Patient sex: F
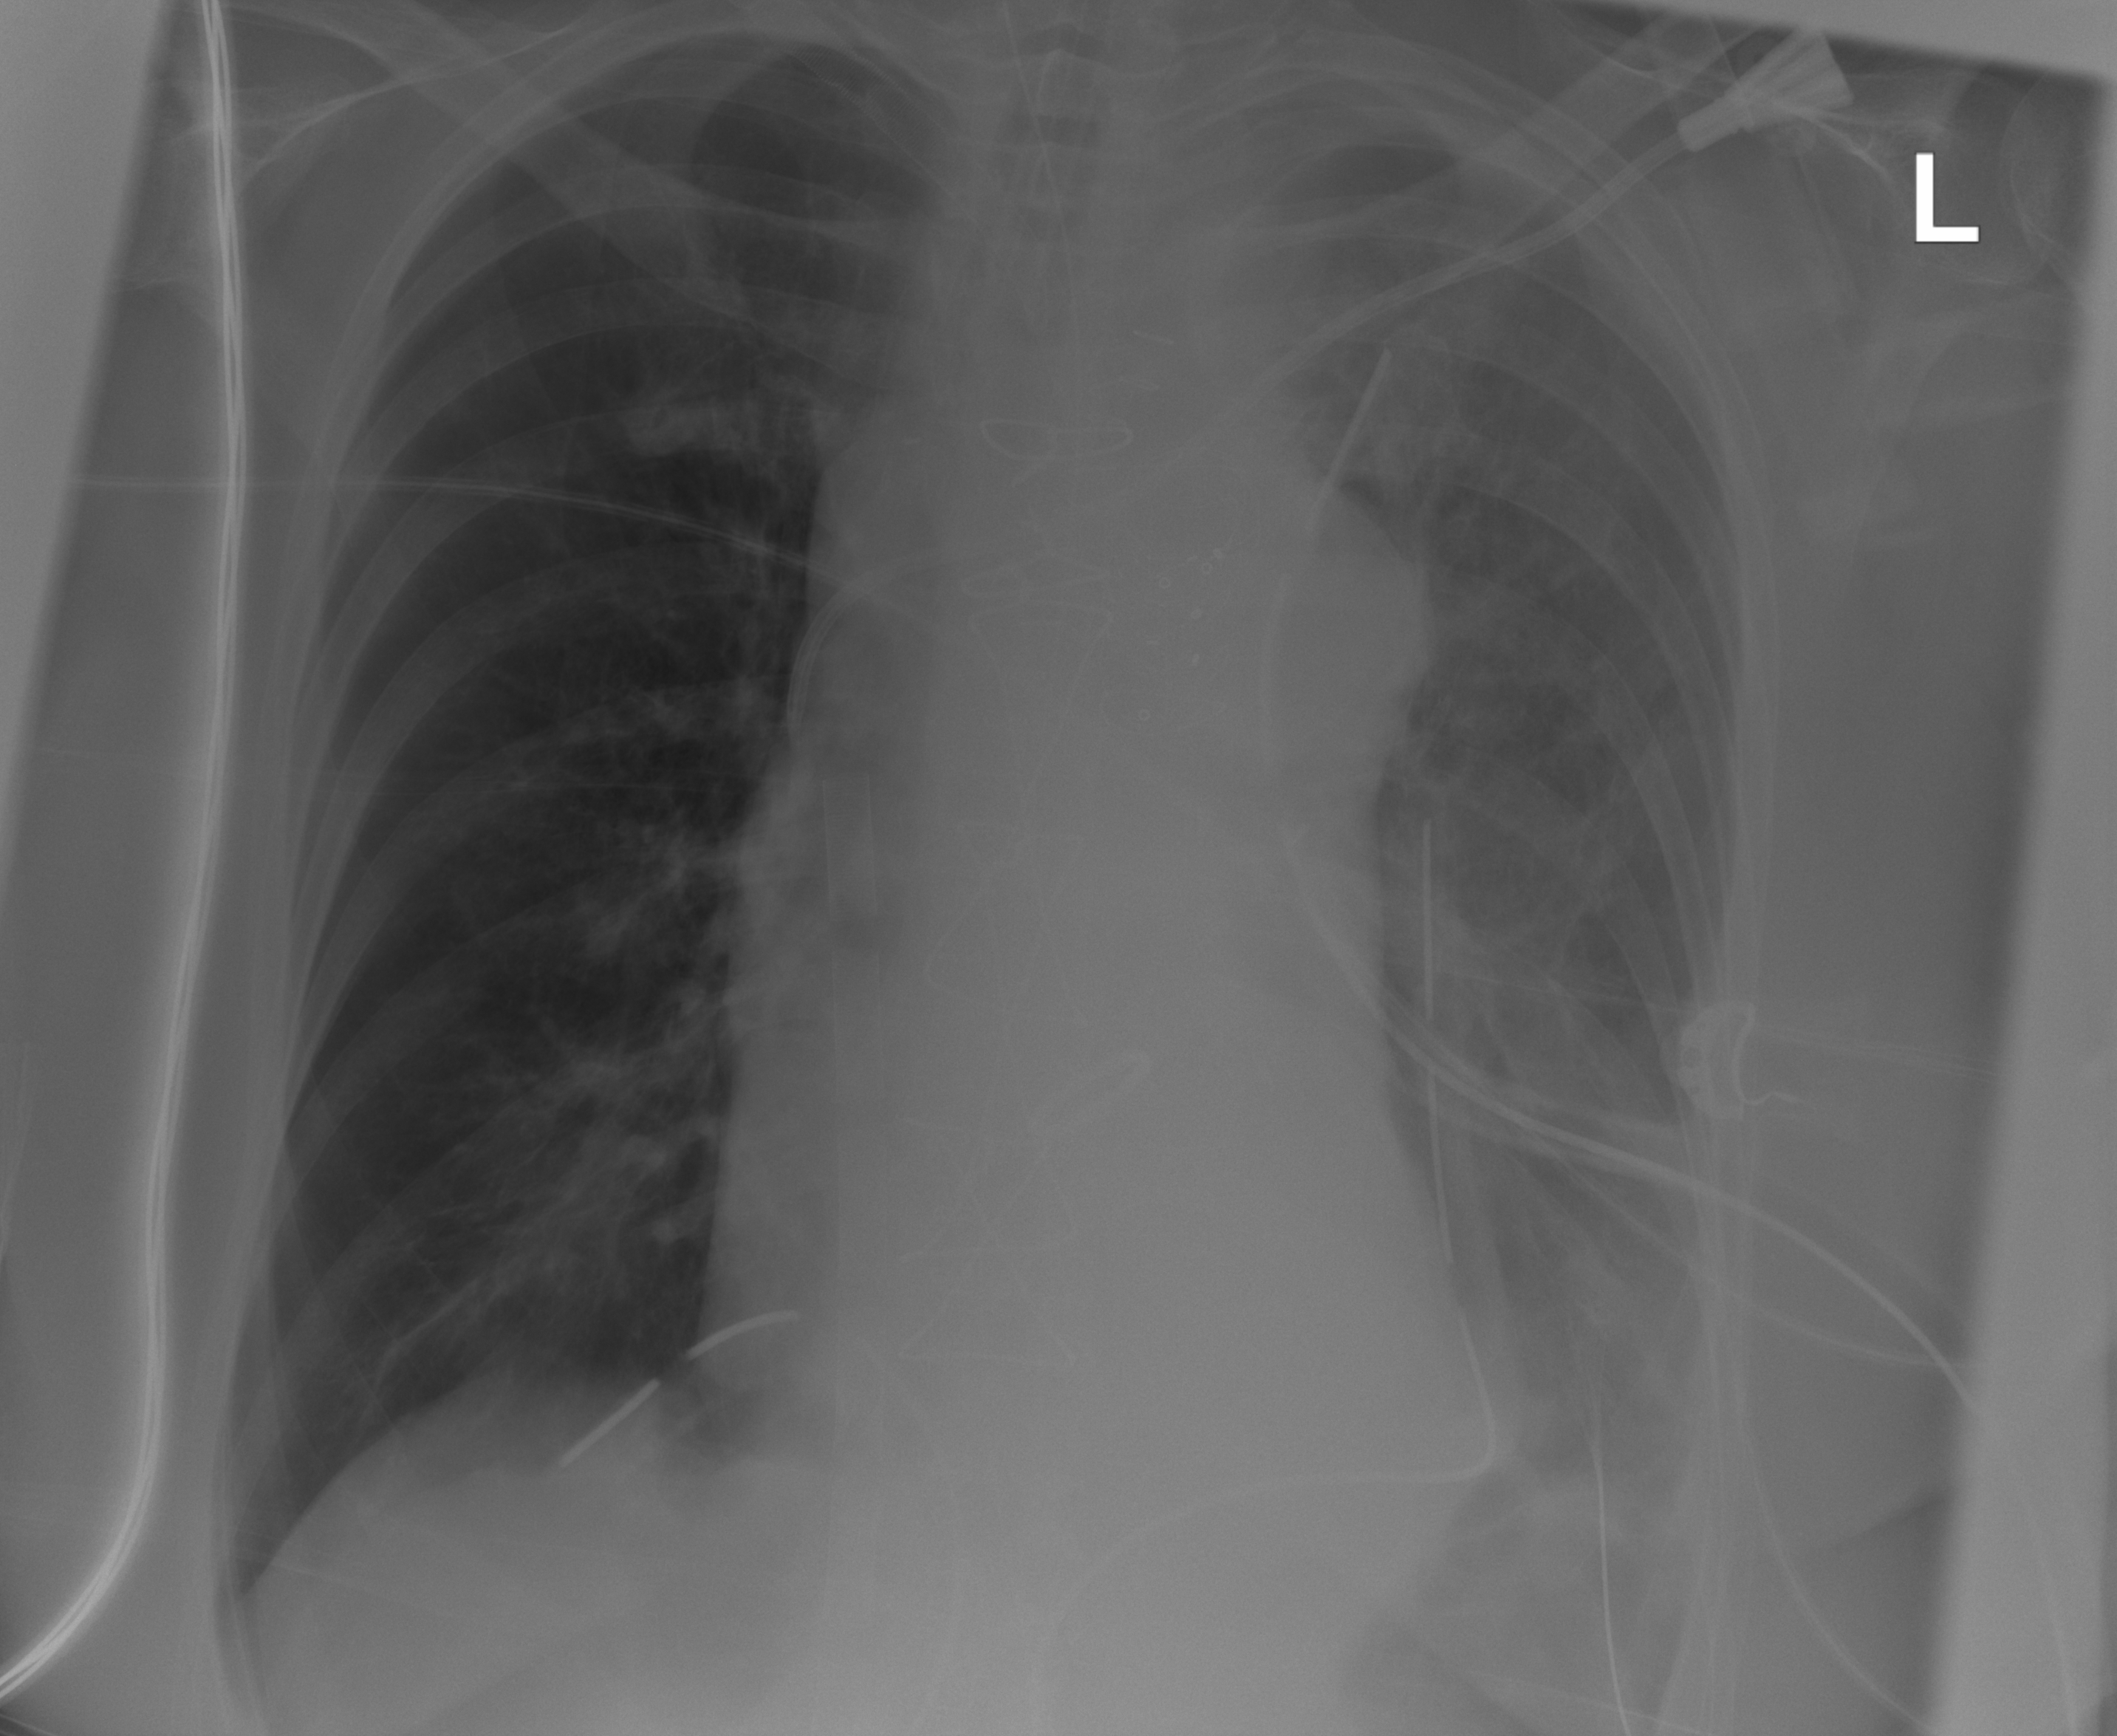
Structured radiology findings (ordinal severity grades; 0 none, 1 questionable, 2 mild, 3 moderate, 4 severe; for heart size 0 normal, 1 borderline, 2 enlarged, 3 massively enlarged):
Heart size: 1
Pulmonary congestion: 0
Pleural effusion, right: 0
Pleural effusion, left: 2
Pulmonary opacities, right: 0
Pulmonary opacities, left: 0
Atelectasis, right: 0
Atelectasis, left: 3